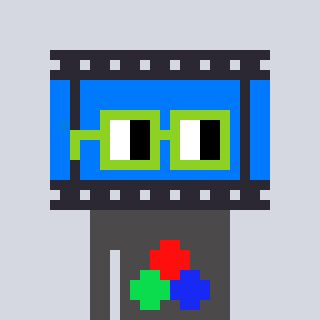
a pixel art character with square light green glasses, a film strip-shaped head and a grayscale-colored body on a cool background